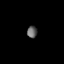
Tissue: prostate
Cell type: Endothelial cells
Senescence score: 0.7038
Nuclear area (px): 118
Mean DAPI intensity: 98.619